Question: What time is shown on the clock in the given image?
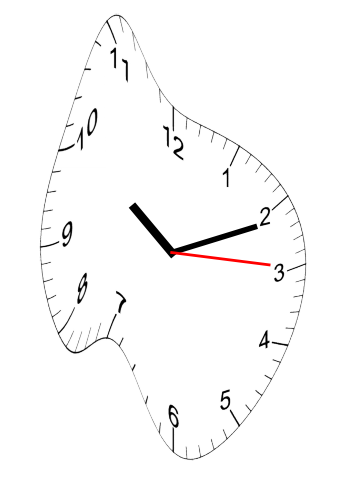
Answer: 10:11:15